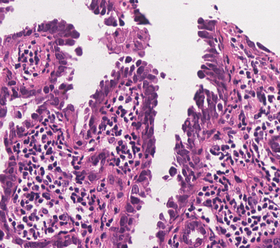
Tumor epithelial tissue: yes
Tumor-associated stroma tissue: yes
Normal tissue: no